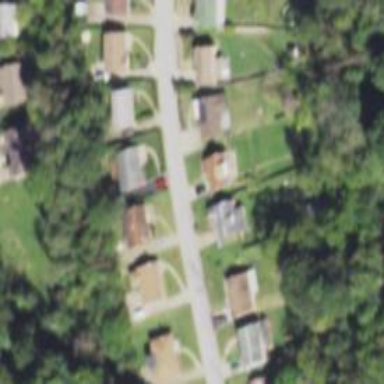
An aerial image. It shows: Driveway.